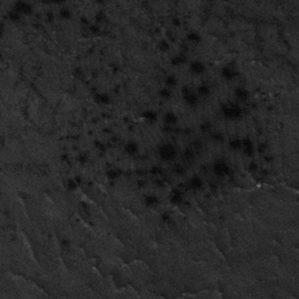
Label: frost